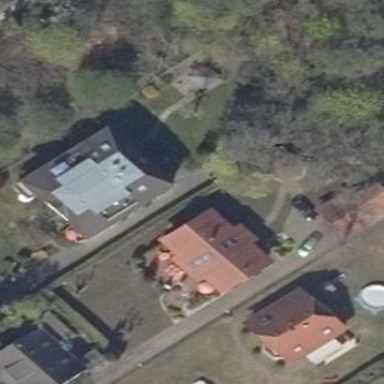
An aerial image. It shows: Simple house.